Question: I want an array formula to use with Google Forms data to automatically calculate running metrics on my data.
In this case, in column BF I want it to auto-calculate whenever new responses come in.
I'm trying to use this formula below but isn't working for all column, just for the first line.
'=ArrayFormula(If(isblank($BF$3:$BF);"";(INDEX($C$1:$BD$1;0;MATCH(MAX($C3:$BD3);$C3:$BD3;0)))))'

What I'm doing wrong?
My Google Sheet:
<URL>
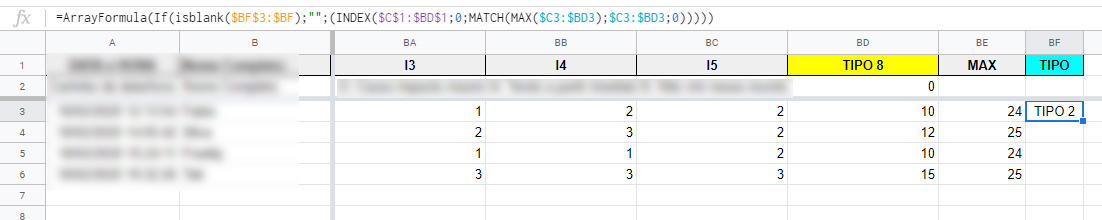
Answer: delete range
paste this in :
'''
={"MAX"; ""; ARRAYFORMULA(QUERY(TRANSPOSE(QUERY(TRANSPOSE(C3:BD);
"select "&TEXTJOIN(","; 1; IF(A3:A<>"";
"max(Col"&ROW(A3:A)-ROW(A3)+1&")"; ))&""));
"select Col2"; 0))}
'''
paste this in :
'''
={"TIPO"; ""; ARRAYFORMULA(IF(A3:A="";;TRIM(TRANSPOSE(QUERY(TRANSPOSE(
IF(C3:BD=QUERY(TRANSPOSE(QUERY(TRANSPOSE(C3:BD);
"select "&TEXTJOIN(","; 1; IF(A3:A<>"";
"max(Col"&ROW(A3:A)-ROW(A3)+1&")"; ))&""));
"select Col2"; 0); C1:1; ));;99^99)))))}
'''
<URL>